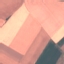
Land use / land cover: AnnualCrop